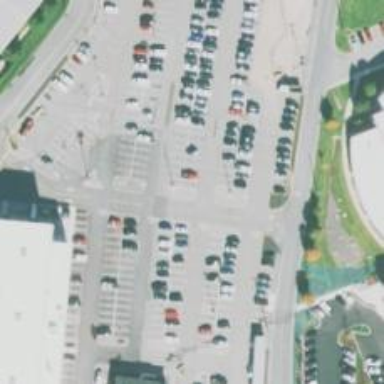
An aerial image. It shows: Parking area.